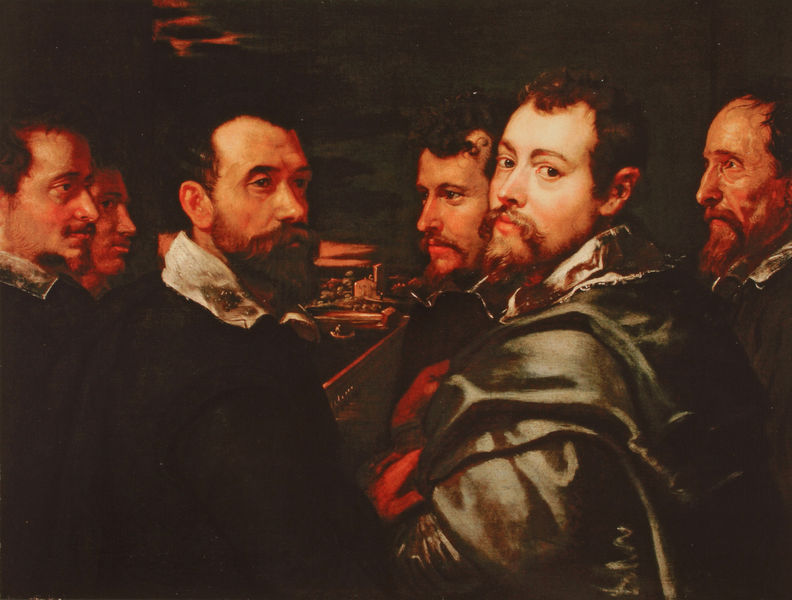
Titel: Selbstbildnis mit Freunden vor einer Mantuaner Landschaft
Künstler: Peter Paul Rubens
Standort: Köln
Institution: Wallraf-Richartz-Museum
Schlagwörter: dunkel, gemälde, gruppe, himmel, mann, rubens, umhang, landschaft, stadt, braun, grau, hintergrund, licht, mund, männer, nase, ohr, orange, profil, schwarz, stirn, tisch, weiss, blick, rot, leute, bart, bärte, gesichter, jung, profile, augen, blicke, inkarnat, kragen, rembrandt, bildnis, gelehrte, hände, krägen, portrait, porträt, dämmerung, gewand, haare, mantel, gewänder, brosche, brustbild, locken, seide, italien, nasen, maler, faltenwurf, wange, stola, truhe, alter, porträts, künstler, selbstbildnis, mäntel, brokat, wallenstein, spitzbart, selbstportrait, velazquez, chiaroscuro, zusammentreffen, akademie, umdrehen, delft, änner, mittleren alters, scjhwarz, räte, karnat, delpht